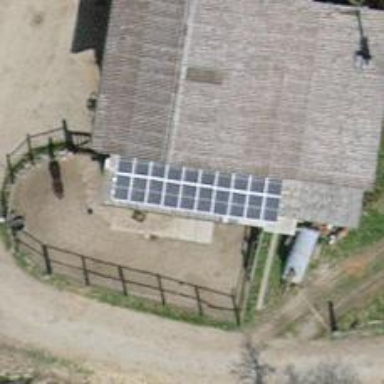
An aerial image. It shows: Solar power generator with photovoltaic panels.